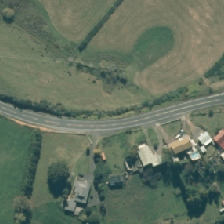
Land cover: urban_build_up